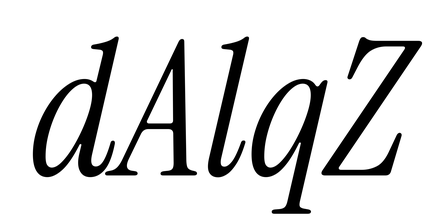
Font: InstrumentSerif-Italic